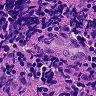
Metastatic tissue present: no